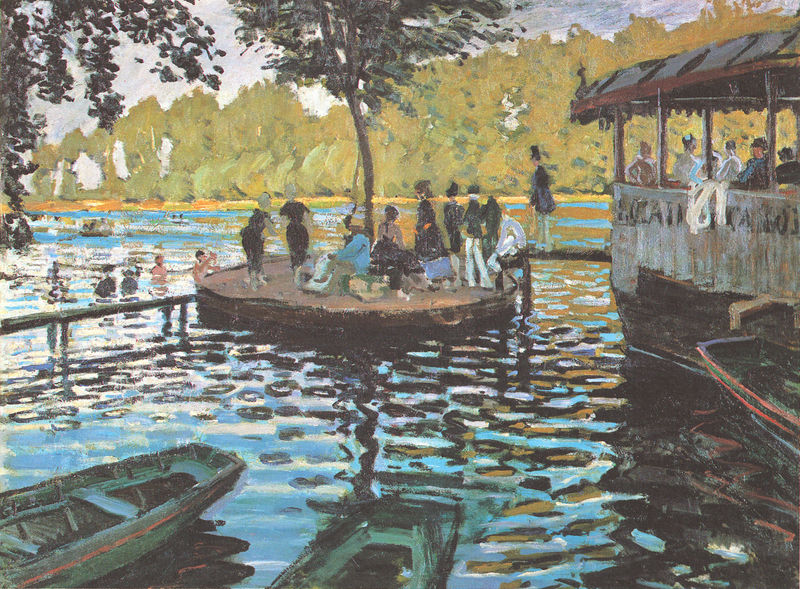
Titel: Les bains de la Grenouillère (La Grenouillère)
Künstler: Claude Monet
Standort: New York (New York)
Institution: The Metropolitan Museum of Art
Schlagwörter: baum, blau, blätter, dunkel, gemälde, himmel, laub, mann, schatten, wasser, weiß, baden, badende, bäume, fluss, frauen, gelb, grün, impressionismus, landschaft, menschen, ocker, see, sitzen, ufer, braun, cafe, damen, elegant, frankreich, frau, grau, hell, holz, hut, hüte, licht, männer, orange, renoir, schwarz, terasse, türkis, dach, gebäude, haus, park, schirm, tuch, expressionismus, fest, gesellschaft, herren, leute, zylinder, feier, lokal, stehen, öl, natur, spiegelung, strauch, gewässer, sonne, wasserspiegelung, insel, land, wald, boot, boote, kahn, kinder, ruder, terrasse, farbig, schiff, schiffe, sommer, strand, wellen, herbst, ausflug, idylle, picknick, hafen, kähne, anleger, pier, seestück, steg, gäste, kaffee, monet, manet, balken, geländer, lichtreflexe, reflexion, überdachung, stangen, spaziergang, pleinair, schwimmen, restaurant, acryl, kiosk, macke, sonntag, aufschrift, hain, baldachin, claude monet, pavillon, anlegestelle, seelandschaft, gasthaus, ruderboote, wasserspiegelungen, picknik, hausboot, platon, wassersport, lab, ausflugslokal, gartenrestaurant, saß, ausfliug